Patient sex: M
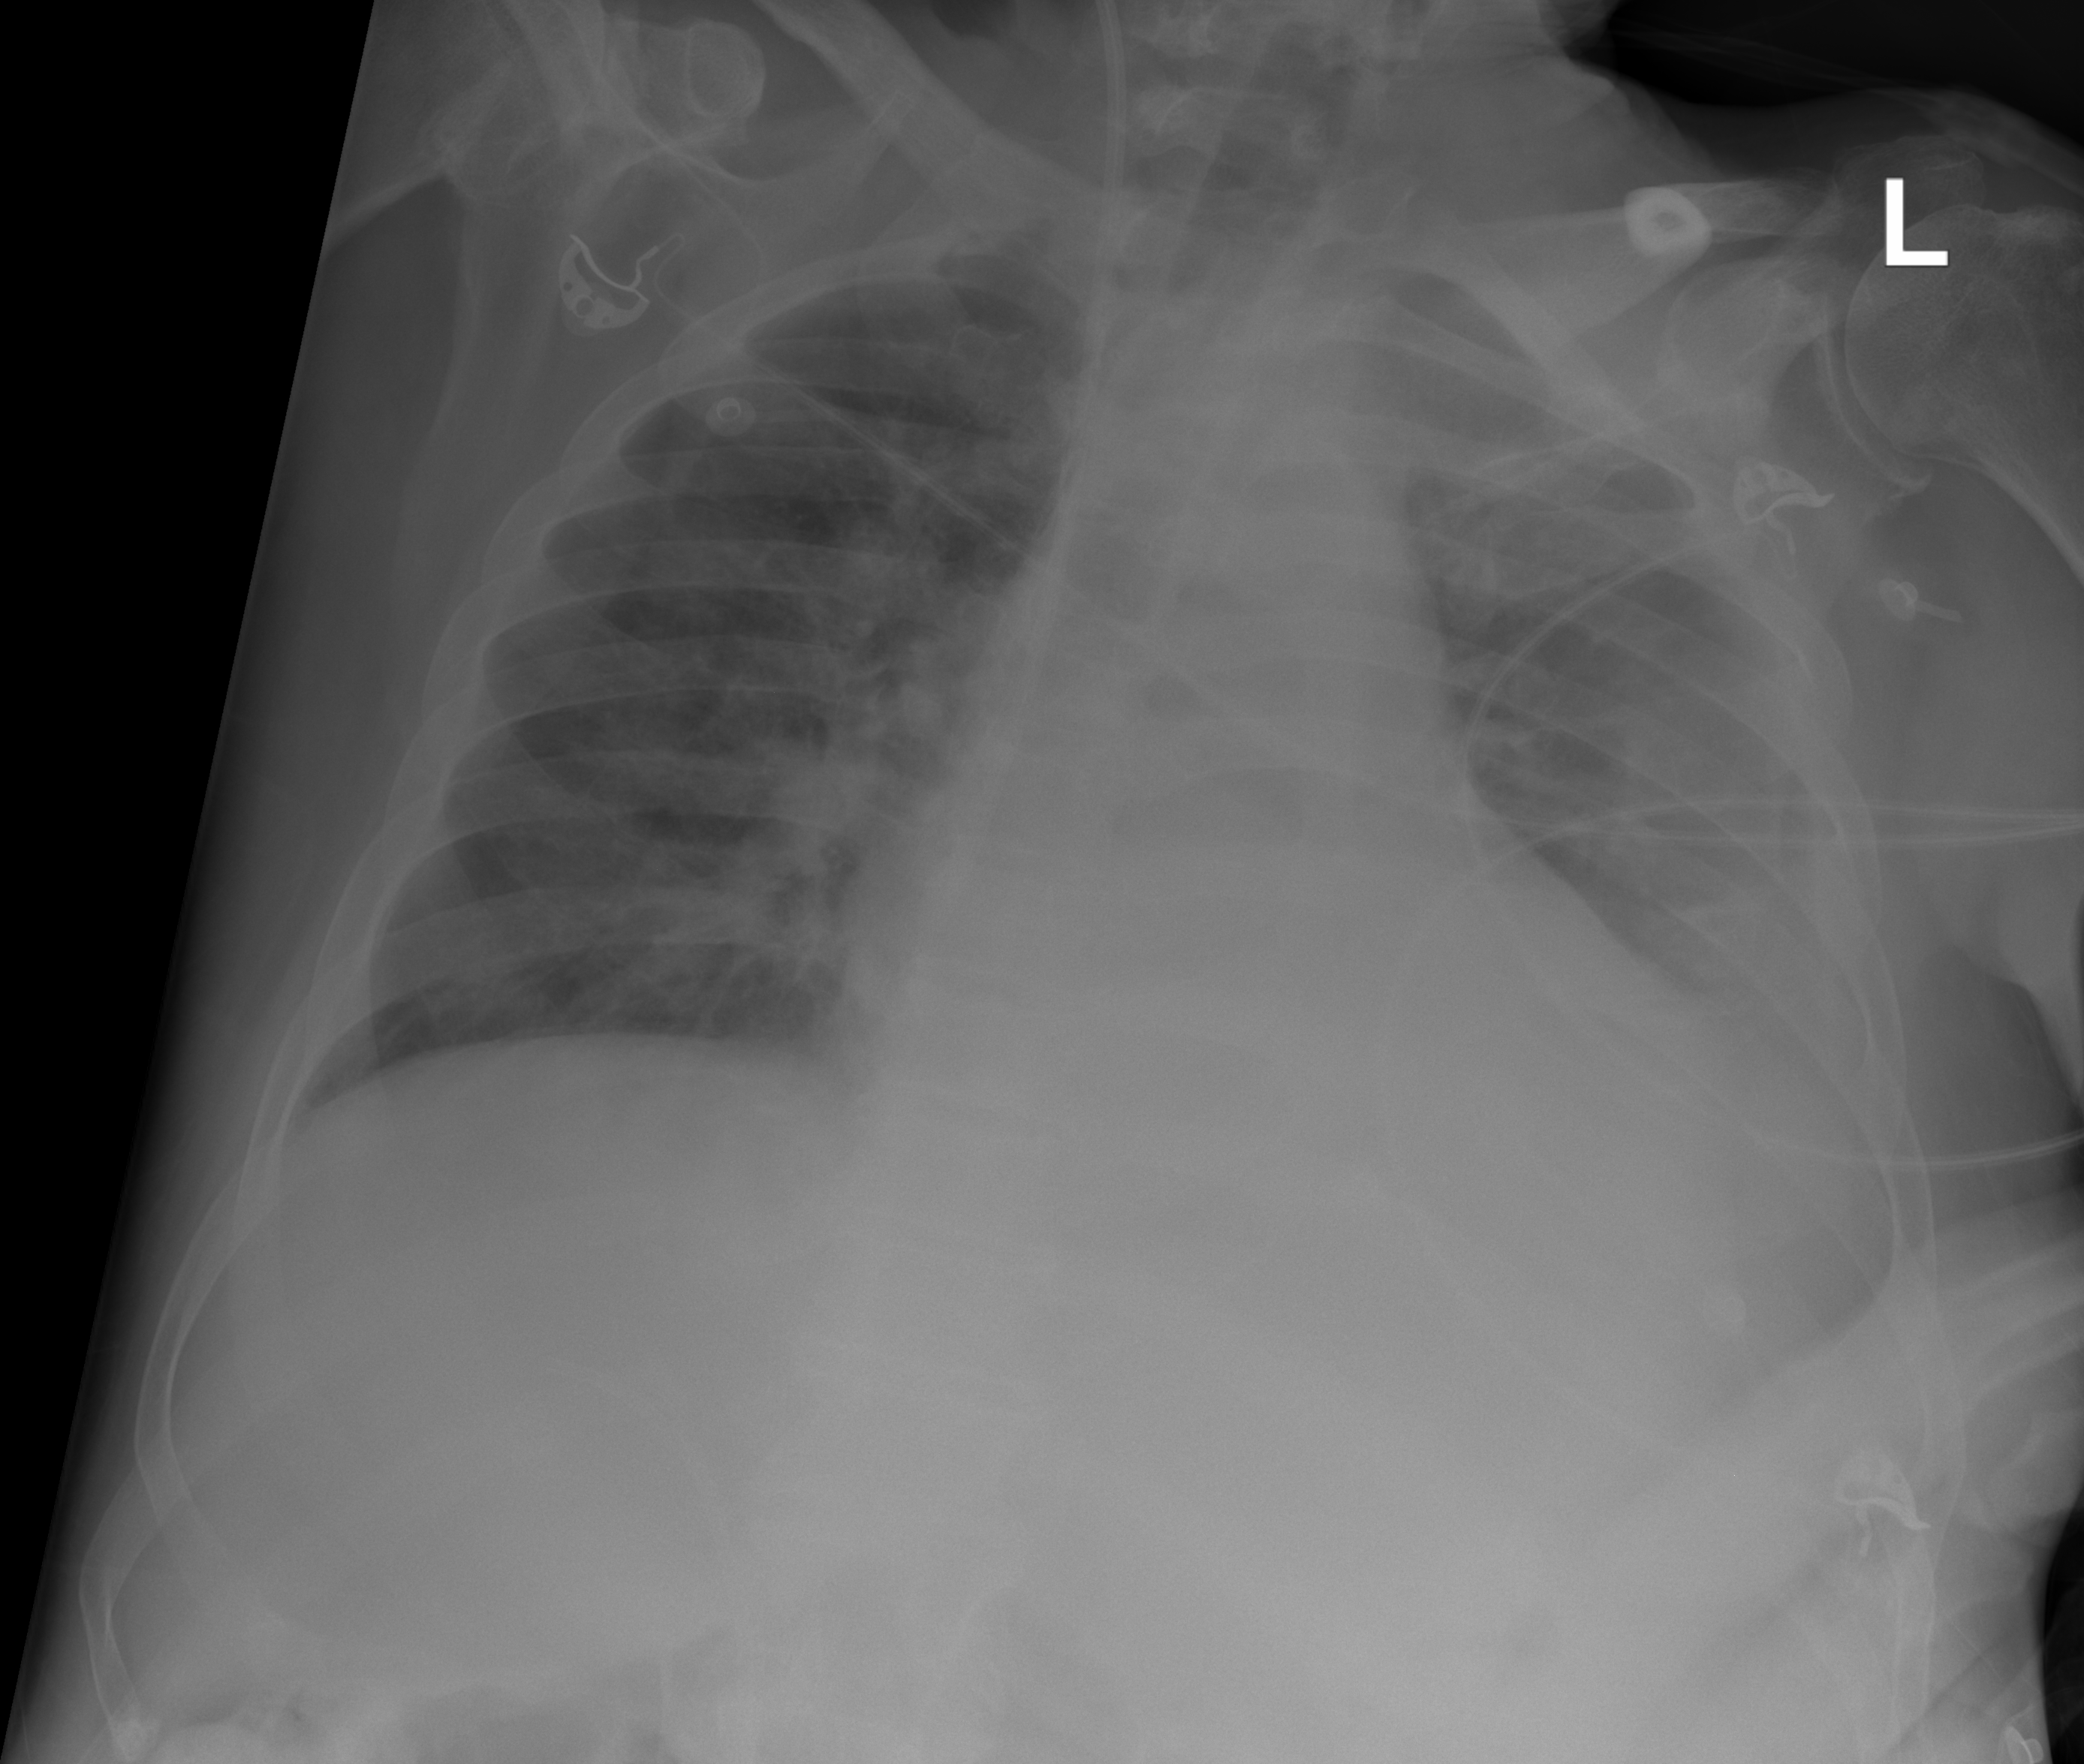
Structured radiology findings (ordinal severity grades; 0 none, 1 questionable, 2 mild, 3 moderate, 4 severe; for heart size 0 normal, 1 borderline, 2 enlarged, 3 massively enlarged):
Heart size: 2
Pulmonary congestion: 1
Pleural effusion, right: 0
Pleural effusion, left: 2
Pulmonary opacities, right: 0
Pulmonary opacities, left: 2
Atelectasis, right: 0
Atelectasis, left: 2